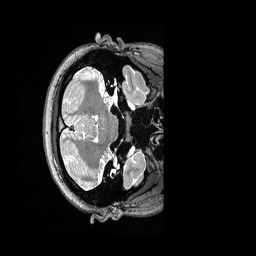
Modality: T2w
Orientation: axial
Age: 21
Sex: female
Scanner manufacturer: siemens
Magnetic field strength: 3 T
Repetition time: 3.2 s
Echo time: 0.562 s